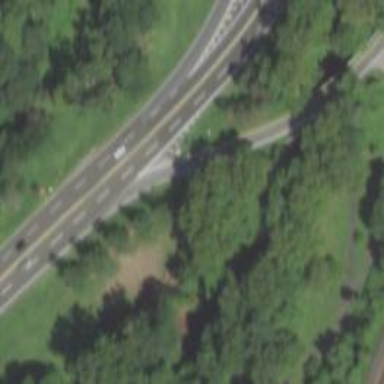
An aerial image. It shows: Trunk link highway.